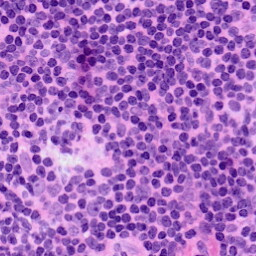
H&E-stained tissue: LymphNode